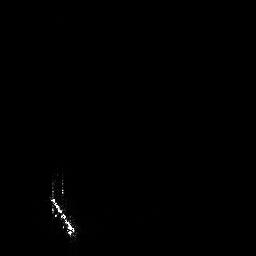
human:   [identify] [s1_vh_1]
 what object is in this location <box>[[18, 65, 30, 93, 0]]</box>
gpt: <ref>1 large ship at the bottom left</ref>